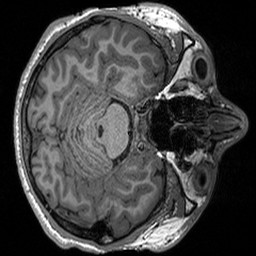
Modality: T1w
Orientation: axial
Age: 22
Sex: male
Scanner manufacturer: siemens
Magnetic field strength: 3 T
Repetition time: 2.3 s
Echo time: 0.00298 s